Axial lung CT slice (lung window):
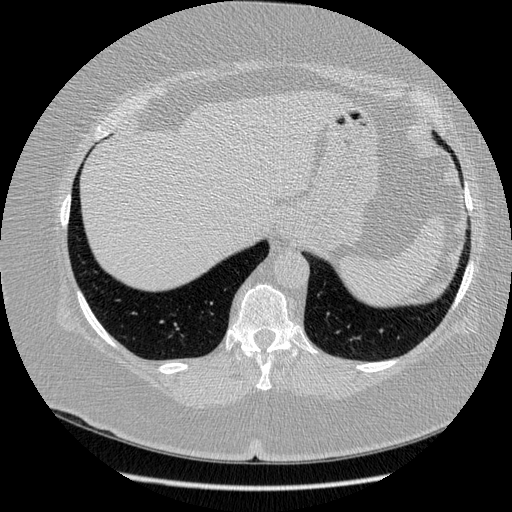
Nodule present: no